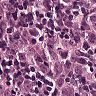
Metastatic tissue present: yes